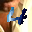
Label: 4